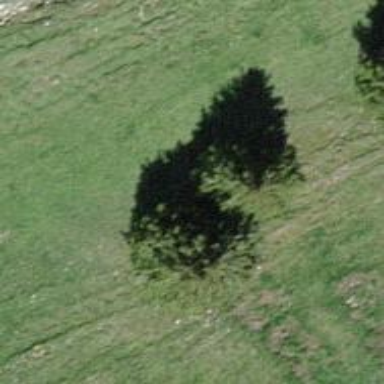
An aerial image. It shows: Needle-leaved tree in nature.